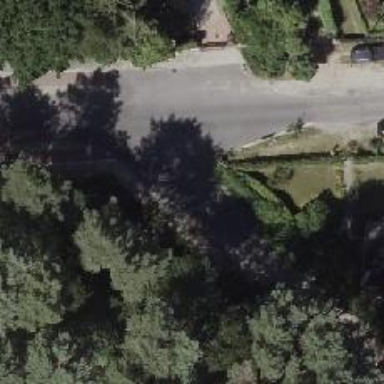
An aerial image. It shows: Residential road.